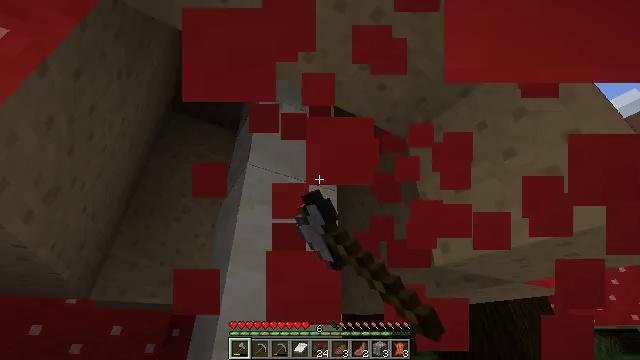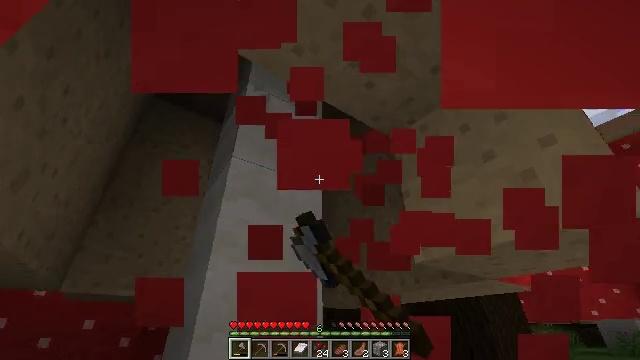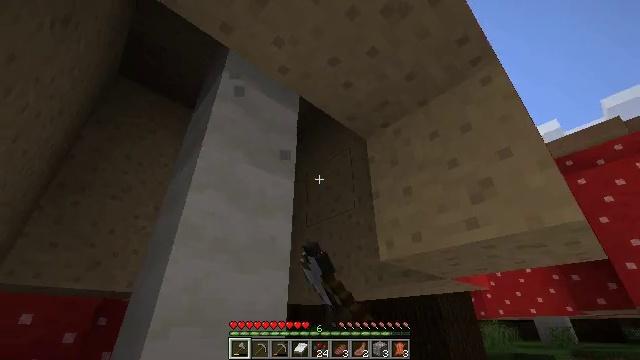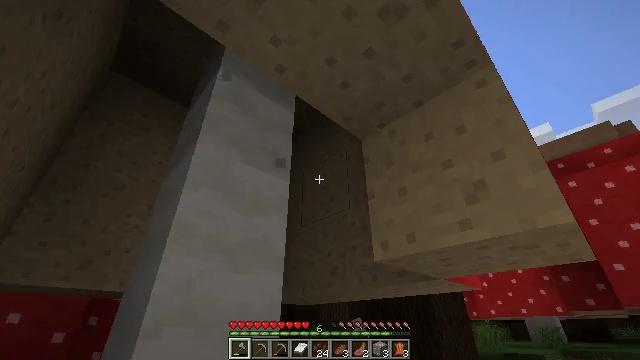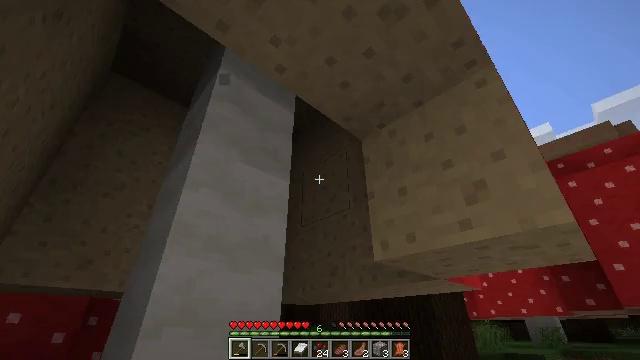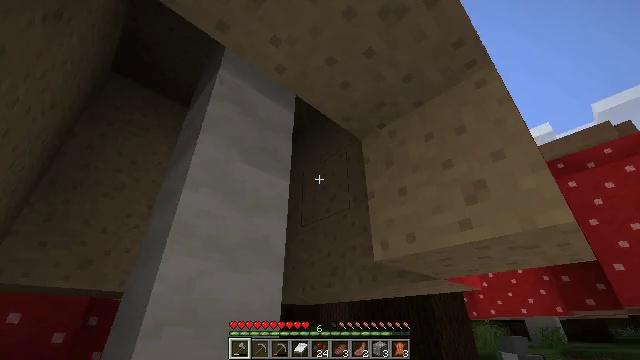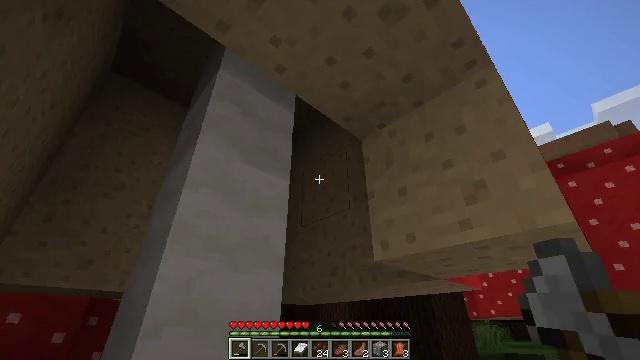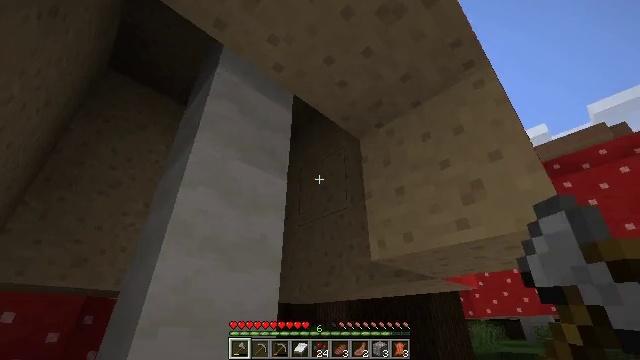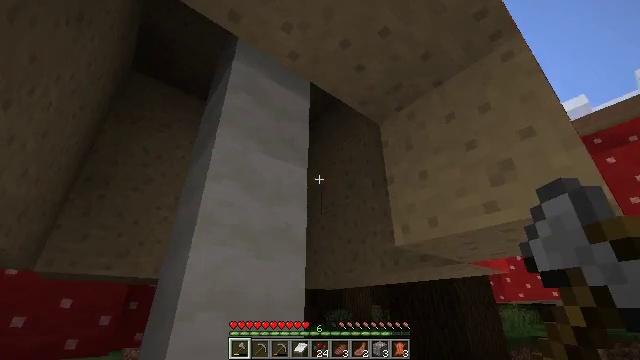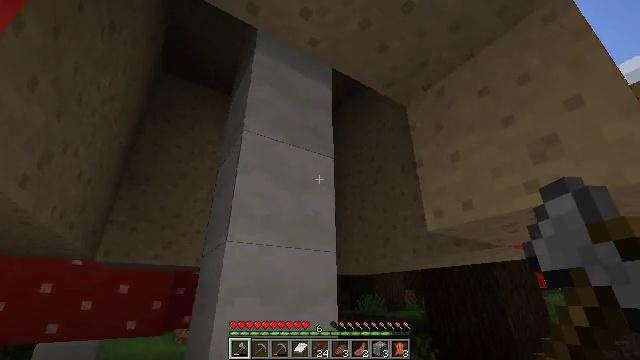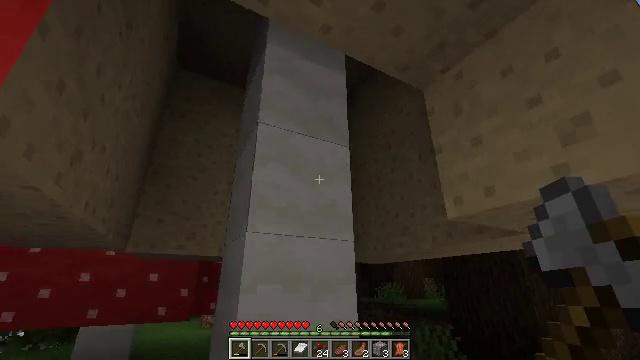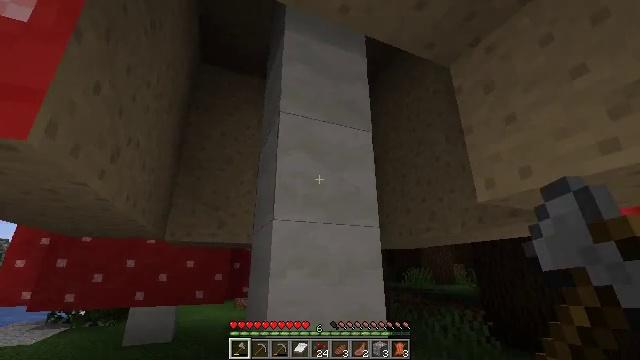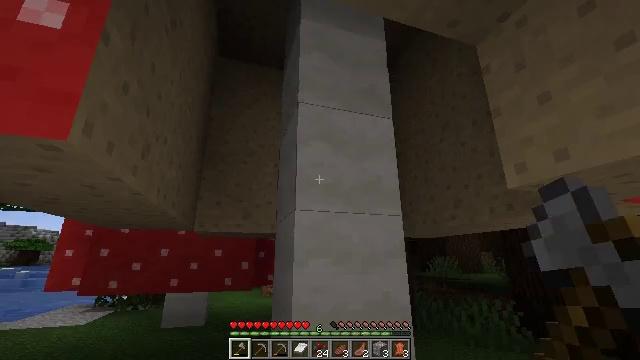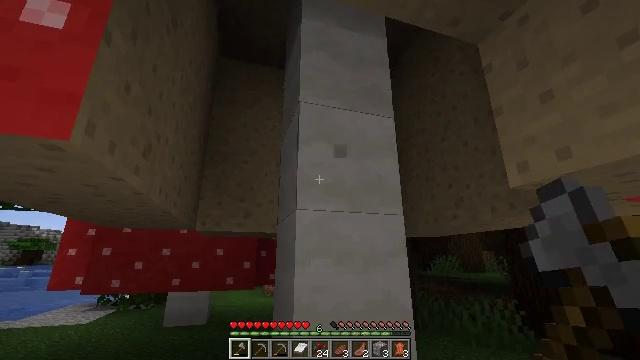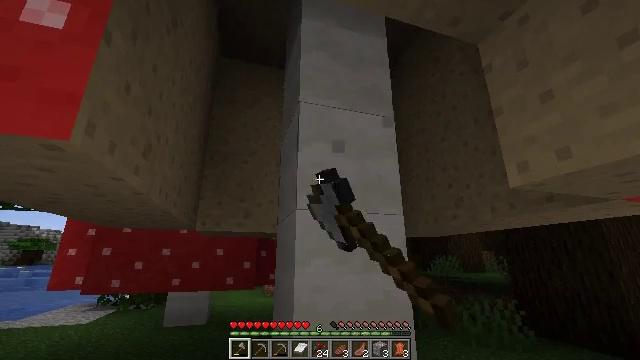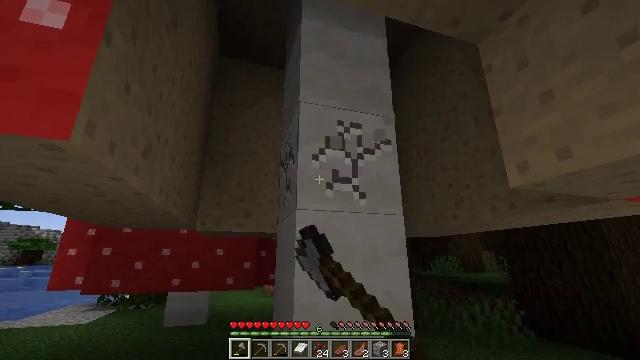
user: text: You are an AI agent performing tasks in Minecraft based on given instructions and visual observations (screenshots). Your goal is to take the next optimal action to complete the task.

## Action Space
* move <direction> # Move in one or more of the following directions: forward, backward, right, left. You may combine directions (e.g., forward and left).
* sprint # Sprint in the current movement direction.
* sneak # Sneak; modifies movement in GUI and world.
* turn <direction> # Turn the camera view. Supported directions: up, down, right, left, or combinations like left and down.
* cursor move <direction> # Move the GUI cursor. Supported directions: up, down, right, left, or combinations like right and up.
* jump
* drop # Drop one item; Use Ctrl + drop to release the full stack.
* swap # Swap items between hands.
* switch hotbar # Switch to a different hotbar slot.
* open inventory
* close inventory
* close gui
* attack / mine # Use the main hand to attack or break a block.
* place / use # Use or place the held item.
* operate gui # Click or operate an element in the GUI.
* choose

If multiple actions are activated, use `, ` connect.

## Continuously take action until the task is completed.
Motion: motion action
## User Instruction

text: Harvest the mushroom stem for materials.
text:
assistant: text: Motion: turn right and down
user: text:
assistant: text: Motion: turn right
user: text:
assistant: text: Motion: turn right
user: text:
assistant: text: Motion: no_op
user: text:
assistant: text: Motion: no_op
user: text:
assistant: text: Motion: no_op
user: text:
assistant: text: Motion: no_op
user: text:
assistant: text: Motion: turn left and down
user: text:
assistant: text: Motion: turn left and down
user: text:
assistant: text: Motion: turn left and down
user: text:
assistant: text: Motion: turn left and down
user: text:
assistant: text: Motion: turn left and down
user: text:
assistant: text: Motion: attack / mine
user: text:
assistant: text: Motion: attack / mine
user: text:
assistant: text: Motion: attack / mine
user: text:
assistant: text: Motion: attack / mine
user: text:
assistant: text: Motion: attack / mine
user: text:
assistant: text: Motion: attack / mine
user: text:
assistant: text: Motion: attack / mine
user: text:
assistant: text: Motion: attack / mine
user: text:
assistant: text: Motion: attack / mine
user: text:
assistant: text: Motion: attack / mine
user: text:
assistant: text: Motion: turn down, attack / mine
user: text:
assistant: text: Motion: turn down, attack / mine
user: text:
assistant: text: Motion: turn down, attack / mine
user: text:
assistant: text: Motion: turn down, attack / mine
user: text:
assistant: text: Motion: turn down, attack / mine
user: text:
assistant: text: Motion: attack / mine
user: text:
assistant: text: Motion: attack / mine
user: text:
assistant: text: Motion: attack / mine